Question: reproduce:
1. go to http://jsbin.com/bules/1/
2. open console
3. go to net panel
4. see a lot of requests almost every 3seconds from youtube
With open console in chrome it causes memory leak after an hour or so.
Can someone explain why is that happening and why is this call so frequent?

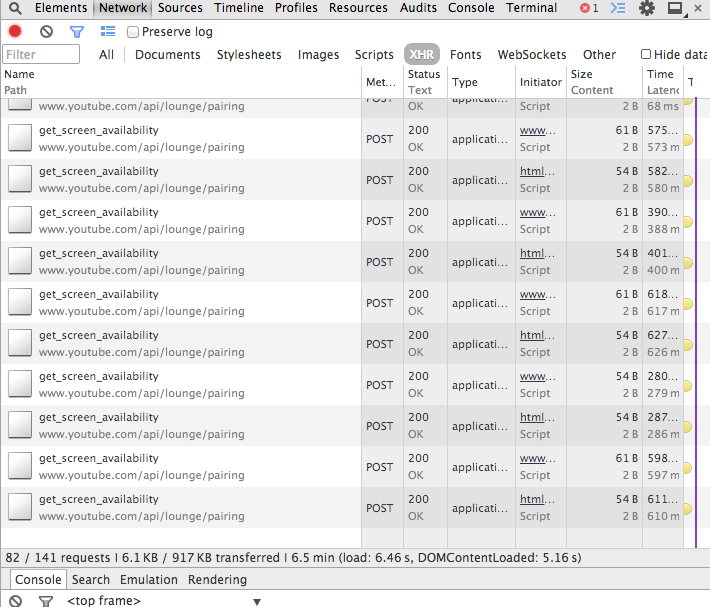
Answer: It's caused by a polling from the player. It checks whether I have my paired smartTV is turned on or not. So it can hide/show the remote-screen button on player.